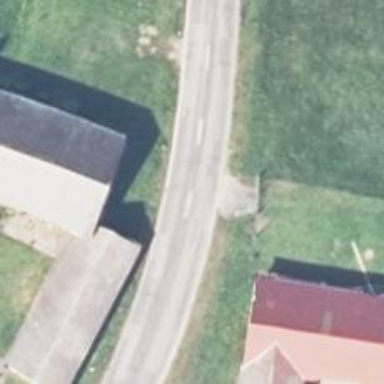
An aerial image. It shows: Secondary road with asphalt surface.